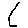
Label: hexagon